Brain MRI, t2w sequence, axial 2D slice.
Patient: age 39, sex M, weight 95 kg, height 1.95 m
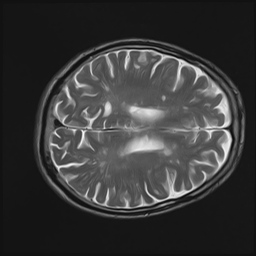